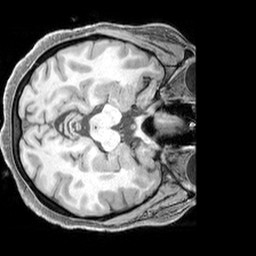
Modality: T1w
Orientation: axial
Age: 22
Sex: female
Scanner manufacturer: siemens
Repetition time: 2.3 s
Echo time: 0.00226 s